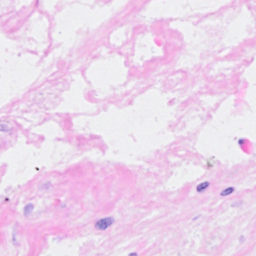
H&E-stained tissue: Breast